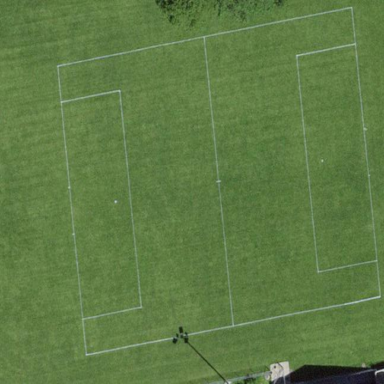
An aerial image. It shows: Grass pitch used for soccer.